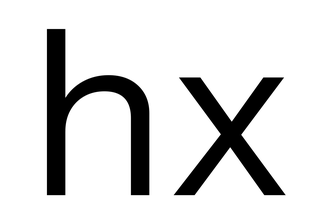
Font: InstrumentSans_Regular